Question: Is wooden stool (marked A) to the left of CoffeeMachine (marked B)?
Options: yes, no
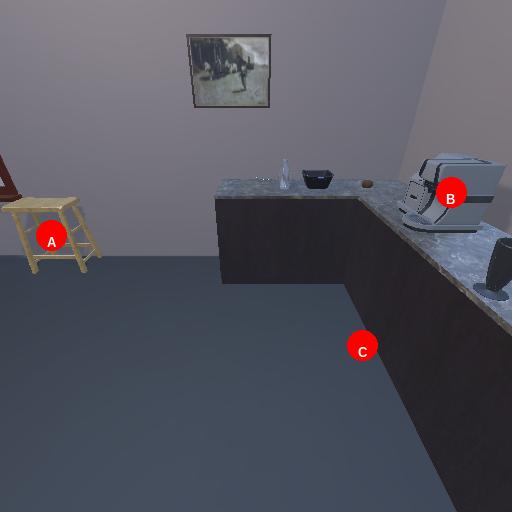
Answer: yes